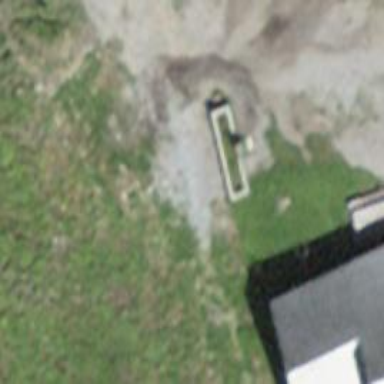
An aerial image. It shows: Watering place.